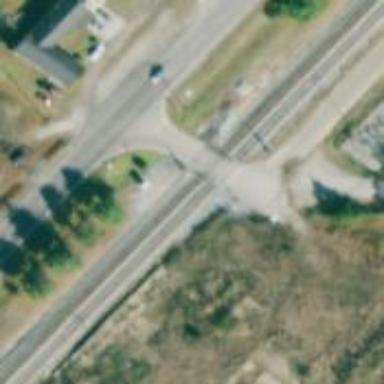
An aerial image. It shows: Level crossing along the railway.